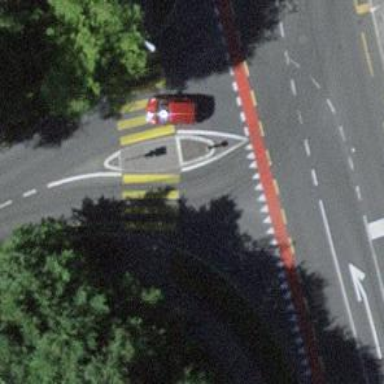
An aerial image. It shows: Kerb barrier.